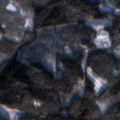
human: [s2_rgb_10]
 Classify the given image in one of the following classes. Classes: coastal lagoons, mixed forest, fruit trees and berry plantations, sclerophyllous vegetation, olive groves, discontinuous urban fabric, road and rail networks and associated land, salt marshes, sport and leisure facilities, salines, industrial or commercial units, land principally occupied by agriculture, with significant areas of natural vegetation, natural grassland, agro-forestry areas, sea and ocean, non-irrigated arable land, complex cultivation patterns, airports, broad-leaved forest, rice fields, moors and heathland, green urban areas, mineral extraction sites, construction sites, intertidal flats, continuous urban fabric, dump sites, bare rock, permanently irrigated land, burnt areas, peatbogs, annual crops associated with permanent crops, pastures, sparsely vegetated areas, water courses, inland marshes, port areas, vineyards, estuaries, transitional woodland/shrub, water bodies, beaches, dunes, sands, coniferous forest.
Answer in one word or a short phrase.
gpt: coniferous forest, mixed forest, transitional woodland/shrub